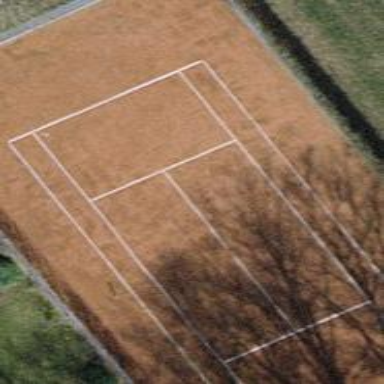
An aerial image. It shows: Tennis court in leisure pitch.